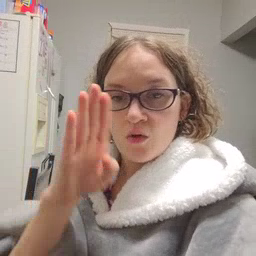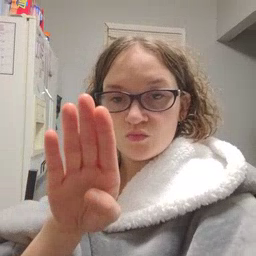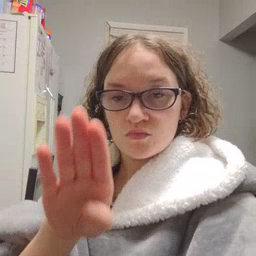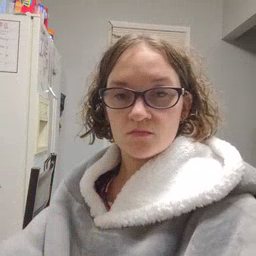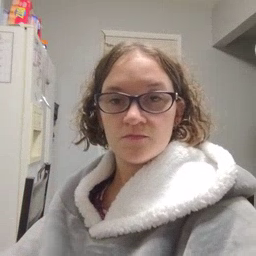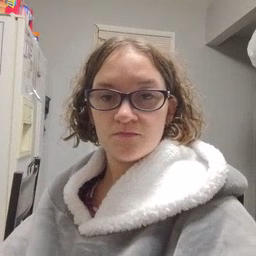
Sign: close